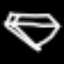
Label: diamond